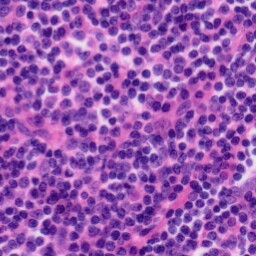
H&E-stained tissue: Tonsil